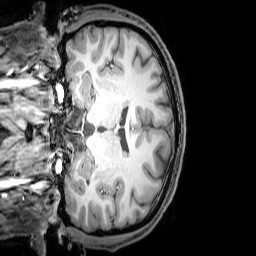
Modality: T1w
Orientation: coronal
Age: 24
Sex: male
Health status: healthy
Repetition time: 0.081 s
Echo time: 0.037 s